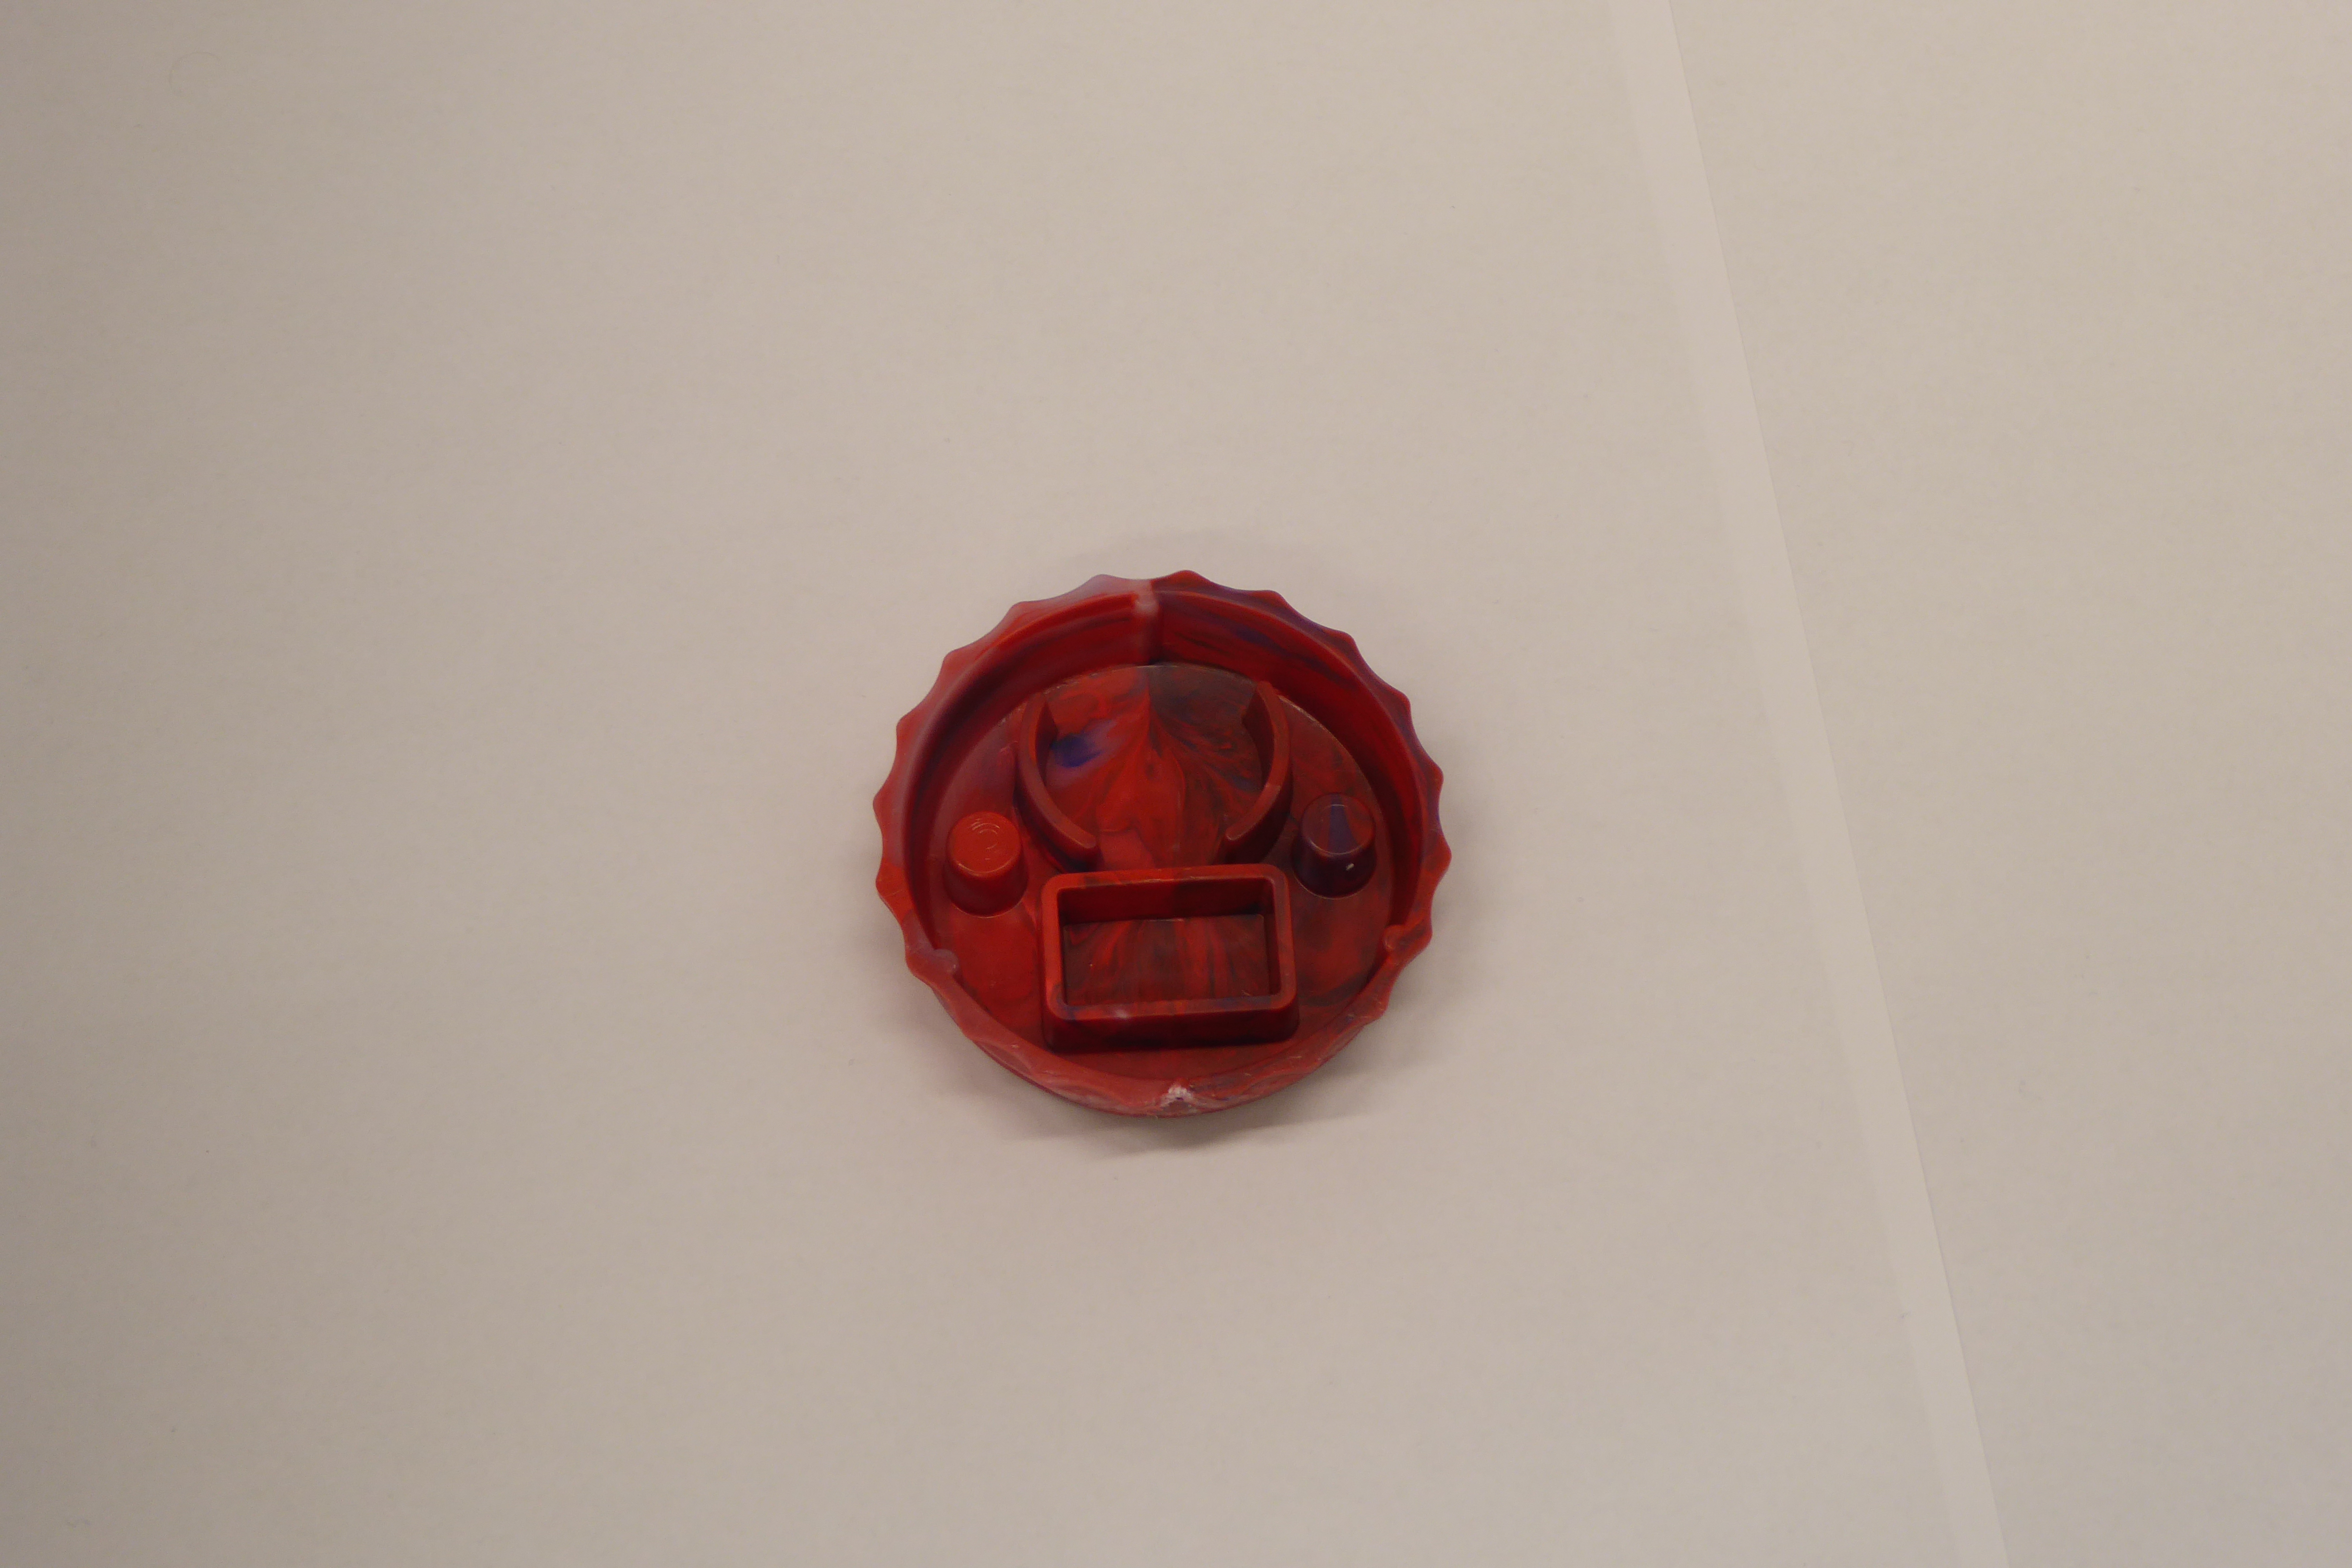
Label: Bottle Opener - Cover